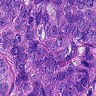
Metastatic tissue present: yes